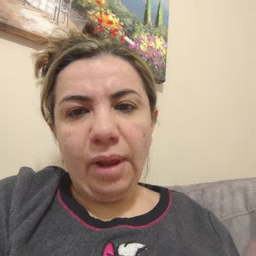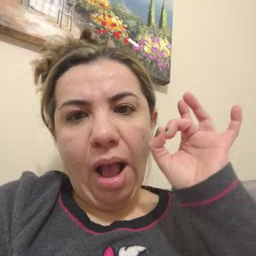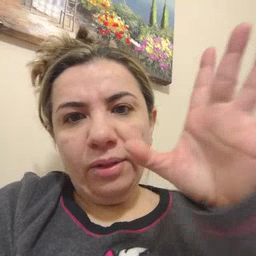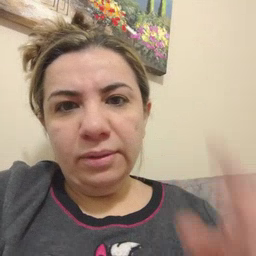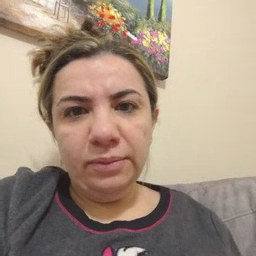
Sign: hate